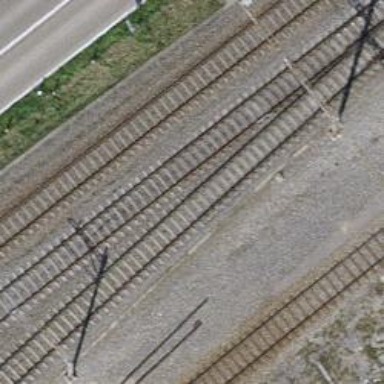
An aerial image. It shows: Railway yard with electrified contact lines.